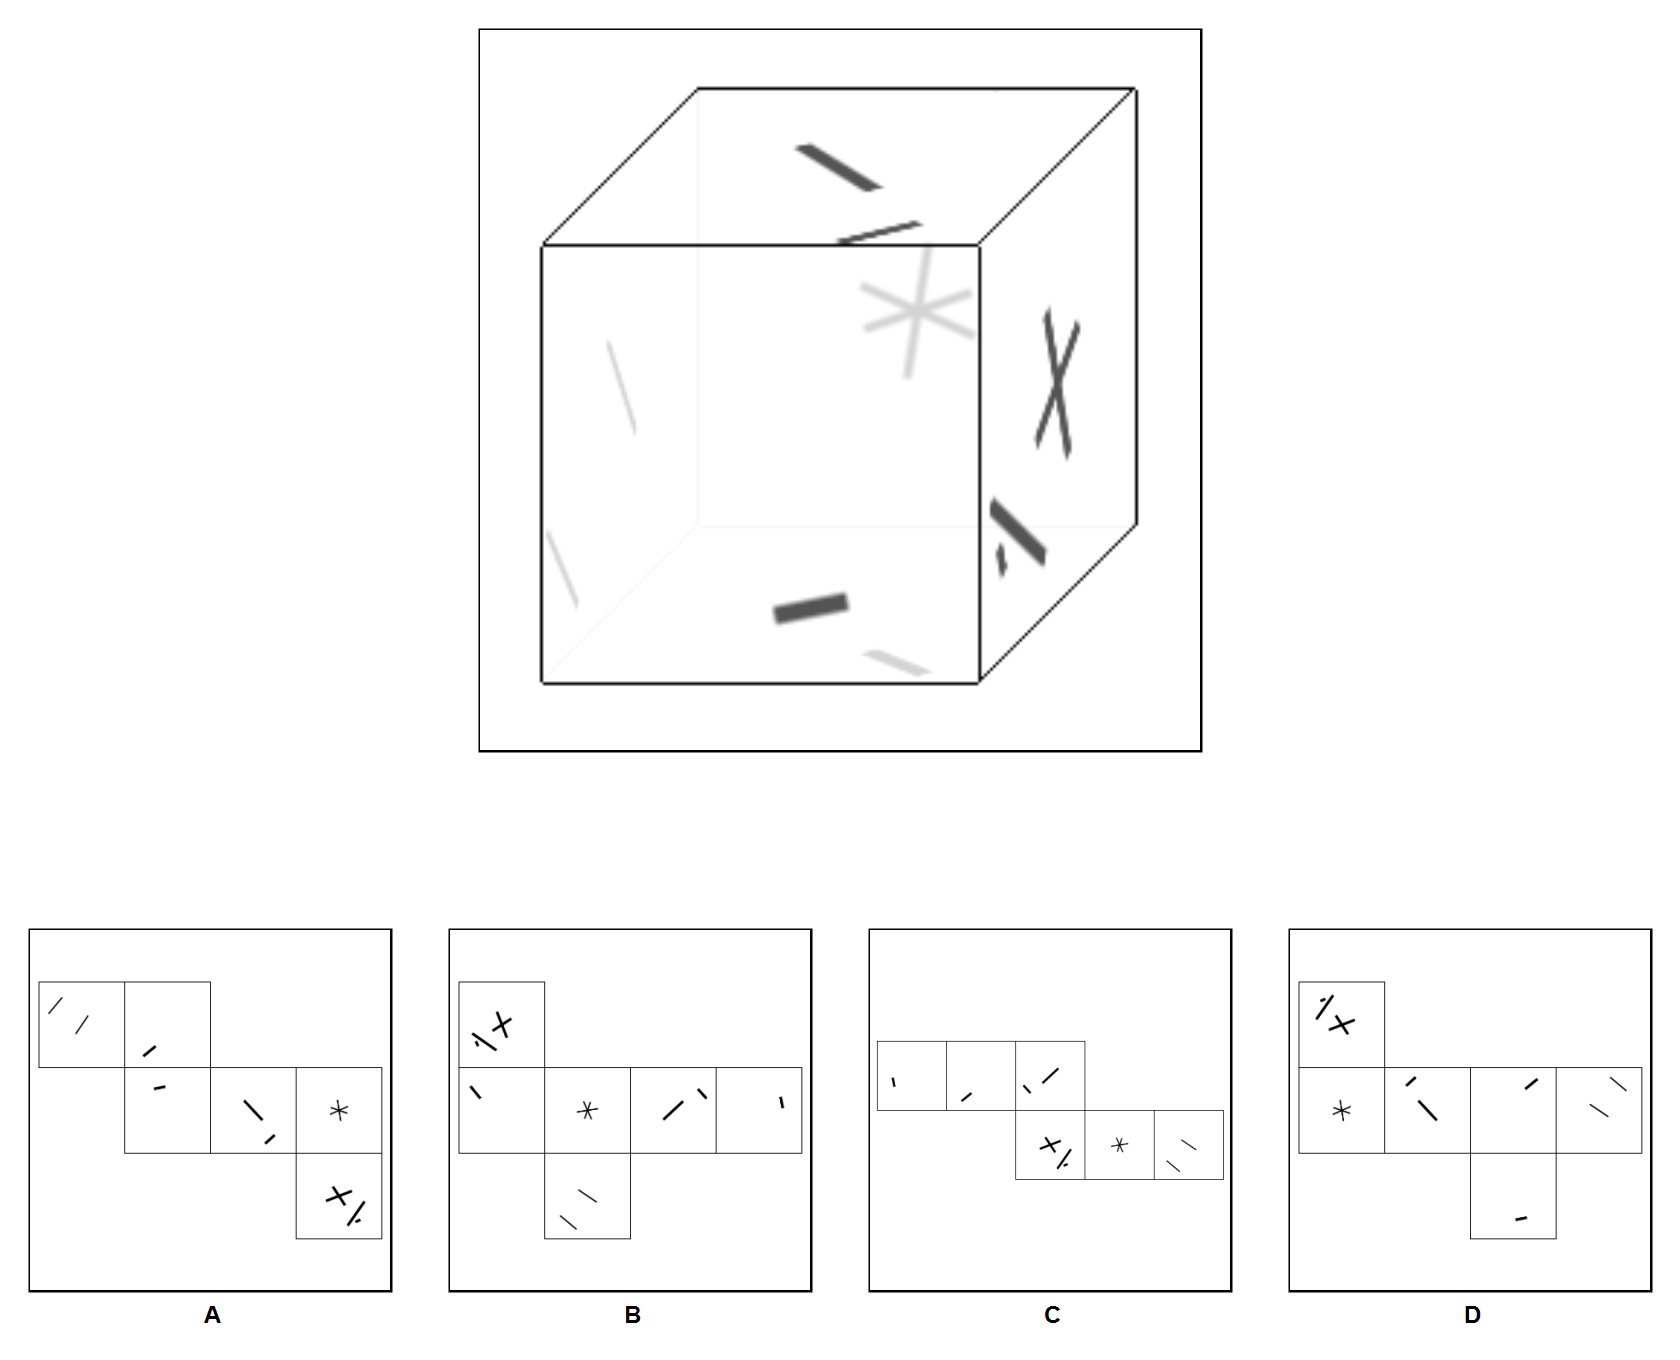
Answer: B